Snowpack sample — Rabbit Ears Pass, Jackson County, Colorado, USA (12/17/25, 1:08 PM MST)
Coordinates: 40.387, -106.625
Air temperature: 34 °F
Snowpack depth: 46 cm
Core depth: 10 cm
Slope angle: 6°, slope face: 165°
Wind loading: medium
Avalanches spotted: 0
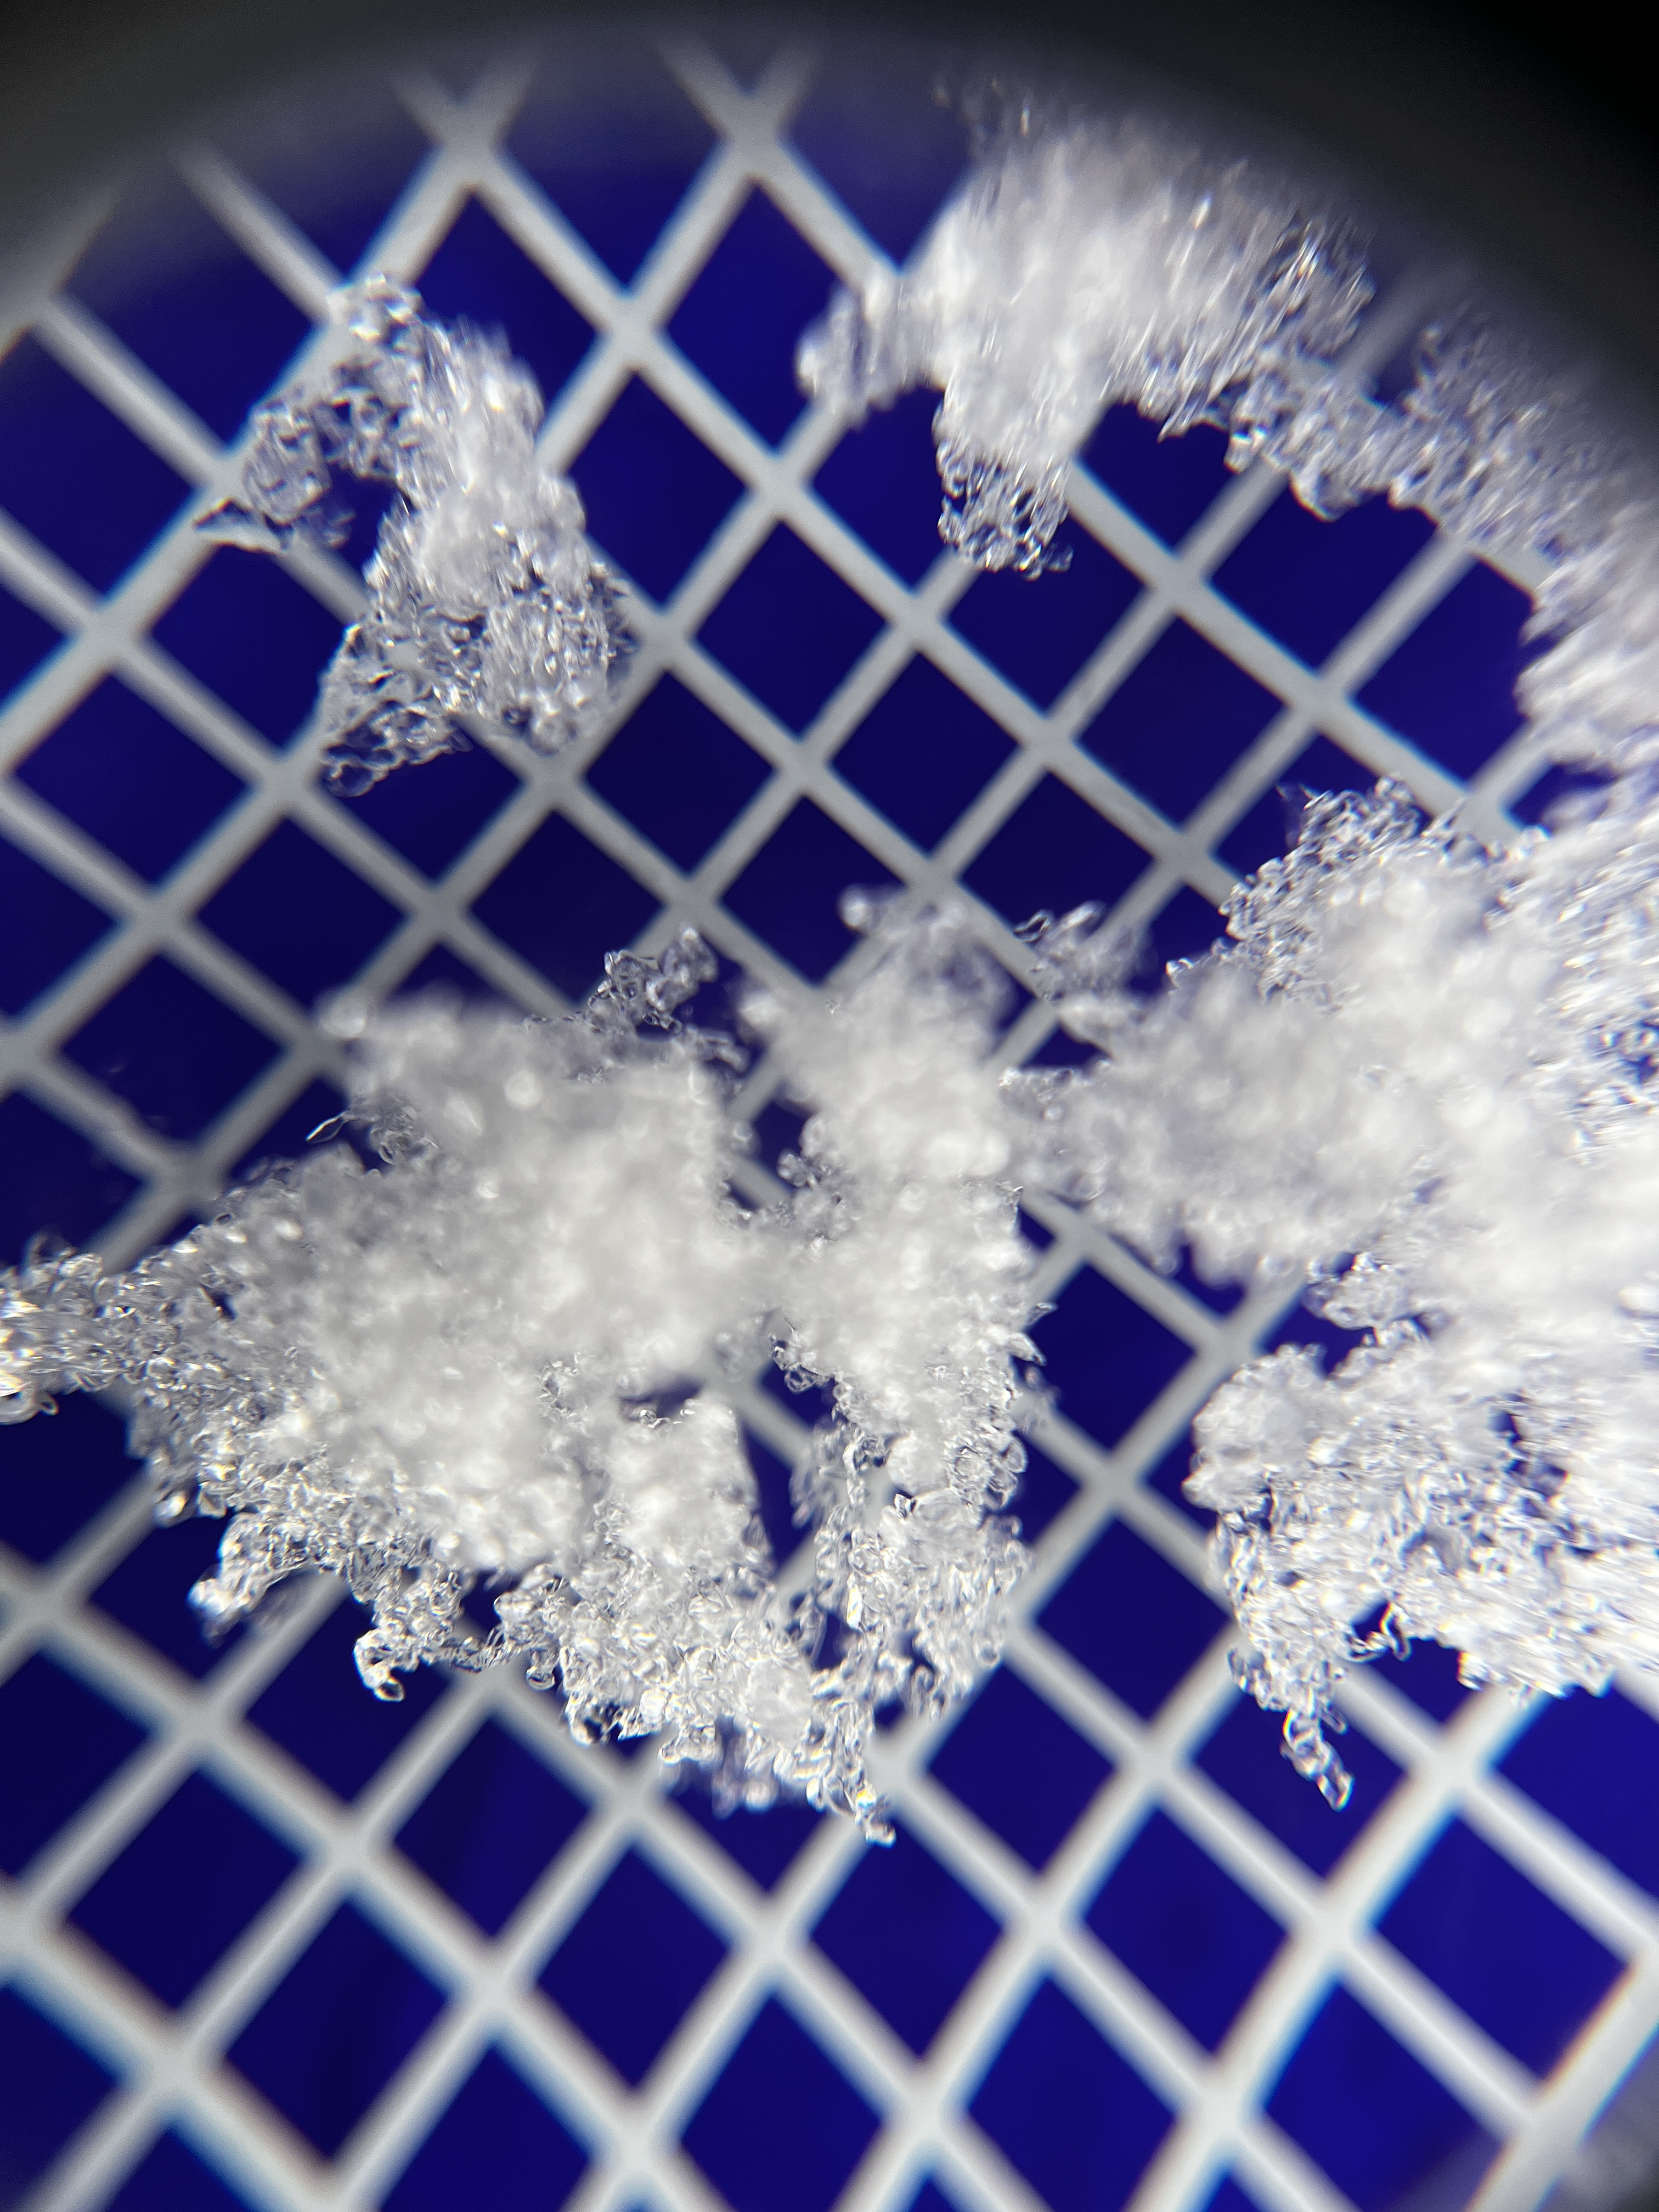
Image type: magnified_profile
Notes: No avalanches spotted nearby, although collected in a meadowy area with minimal risk on this face of the pass.